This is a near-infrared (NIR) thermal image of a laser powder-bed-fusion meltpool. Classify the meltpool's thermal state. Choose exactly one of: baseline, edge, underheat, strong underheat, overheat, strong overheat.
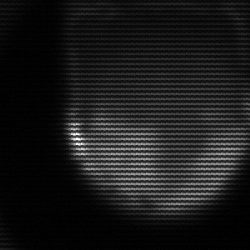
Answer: edge